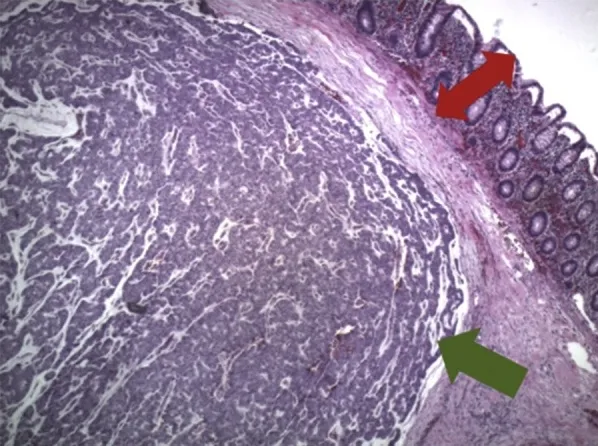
Hematoxylin and eosin (H&E) stain at 40x magnification demonstrating the tumor from the colectomy specimen (green arrow) within the submucosa with an overlying, benign colonic mucosa (red arrow).
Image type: pathology (h&e)